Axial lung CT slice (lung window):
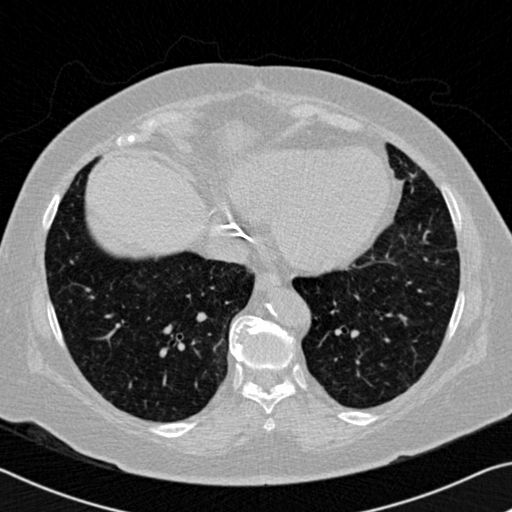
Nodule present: no